Question: How can I move a sprite left or right, if there is a slope?
If it was only a straight line, there will be something like
'''
if(Pressed(Keys.Left))
position.x-=5;
if(Pressed(Keys.Right))
position.x+=5;
'''
But what if i have something like this

How i do to tell the sprite to go up or down while going left or right?
I'm using libGDX.
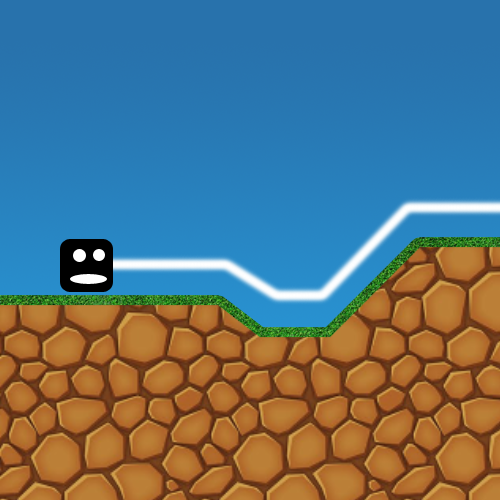
Answer: I would suggest to use vectors.
The player will move using vectors. It will move according to it's movement vector. The movement vector will have a constant magnitude (aka length), so the player's speed will be constant. But it's direction will change.
The direction of the vector will be set according to the floor that the sprite is standing on.
If the current angle of the floor (relative to the x axis) is 0 or 180 degrees (aka parallel to the x axis), than the vector will also be parallel to the x axis.
If under the sprite there is a slope, the angle of the slope will be calculated, and a new movement vector will be created with the same angle, thus the sprite will always move parallel to the floor.
Advice on specific implementation (basic knowledge on vectors needed):
Create a 'Vector' class. This class will have two fields of type 'double': 'x' and 'y'. They will be set in the class' constructor ('public Vector(int a, int b)'). It will also have a 'normalize()' function.
In your class representing the player (e.g. 'Player' class), you need to add a field of type 'Vector', named 'movementVector'. Every frame, get the point on the floor , and save it as 'Point a'. Also get the point to the right, and save it as 'Point b'.
Everyframe, set the 'movementVector' field to:
'new Vector( b.getX() - a.getX(), b.getY() - a.getY() );'
This gives you a vector in the desired angle of movement.
Then normalize the vector: 'movementVector.normalize()'.
Now, when proceeding to move the object, do this:
'position_x += movementVector.getX() * h'
'position_y += movementVector.getY() * h'
Where 'h' determines the speed of the player.
This obviously requires some previous basic knowledge on vectors. And also, you need to be able to get specific points on the floor.
I hope I don't have any error in this.
Good luck